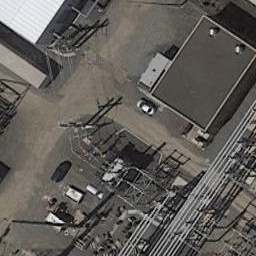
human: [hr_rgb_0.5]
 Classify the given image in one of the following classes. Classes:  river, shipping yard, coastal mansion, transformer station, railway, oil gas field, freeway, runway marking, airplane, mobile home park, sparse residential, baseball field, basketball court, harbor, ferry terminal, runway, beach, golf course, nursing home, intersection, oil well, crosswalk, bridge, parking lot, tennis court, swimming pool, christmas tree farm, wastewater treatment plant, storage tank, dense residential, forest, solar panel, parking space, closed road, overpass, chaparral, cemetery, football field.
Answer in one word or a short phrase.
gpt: transformer station